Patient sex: M
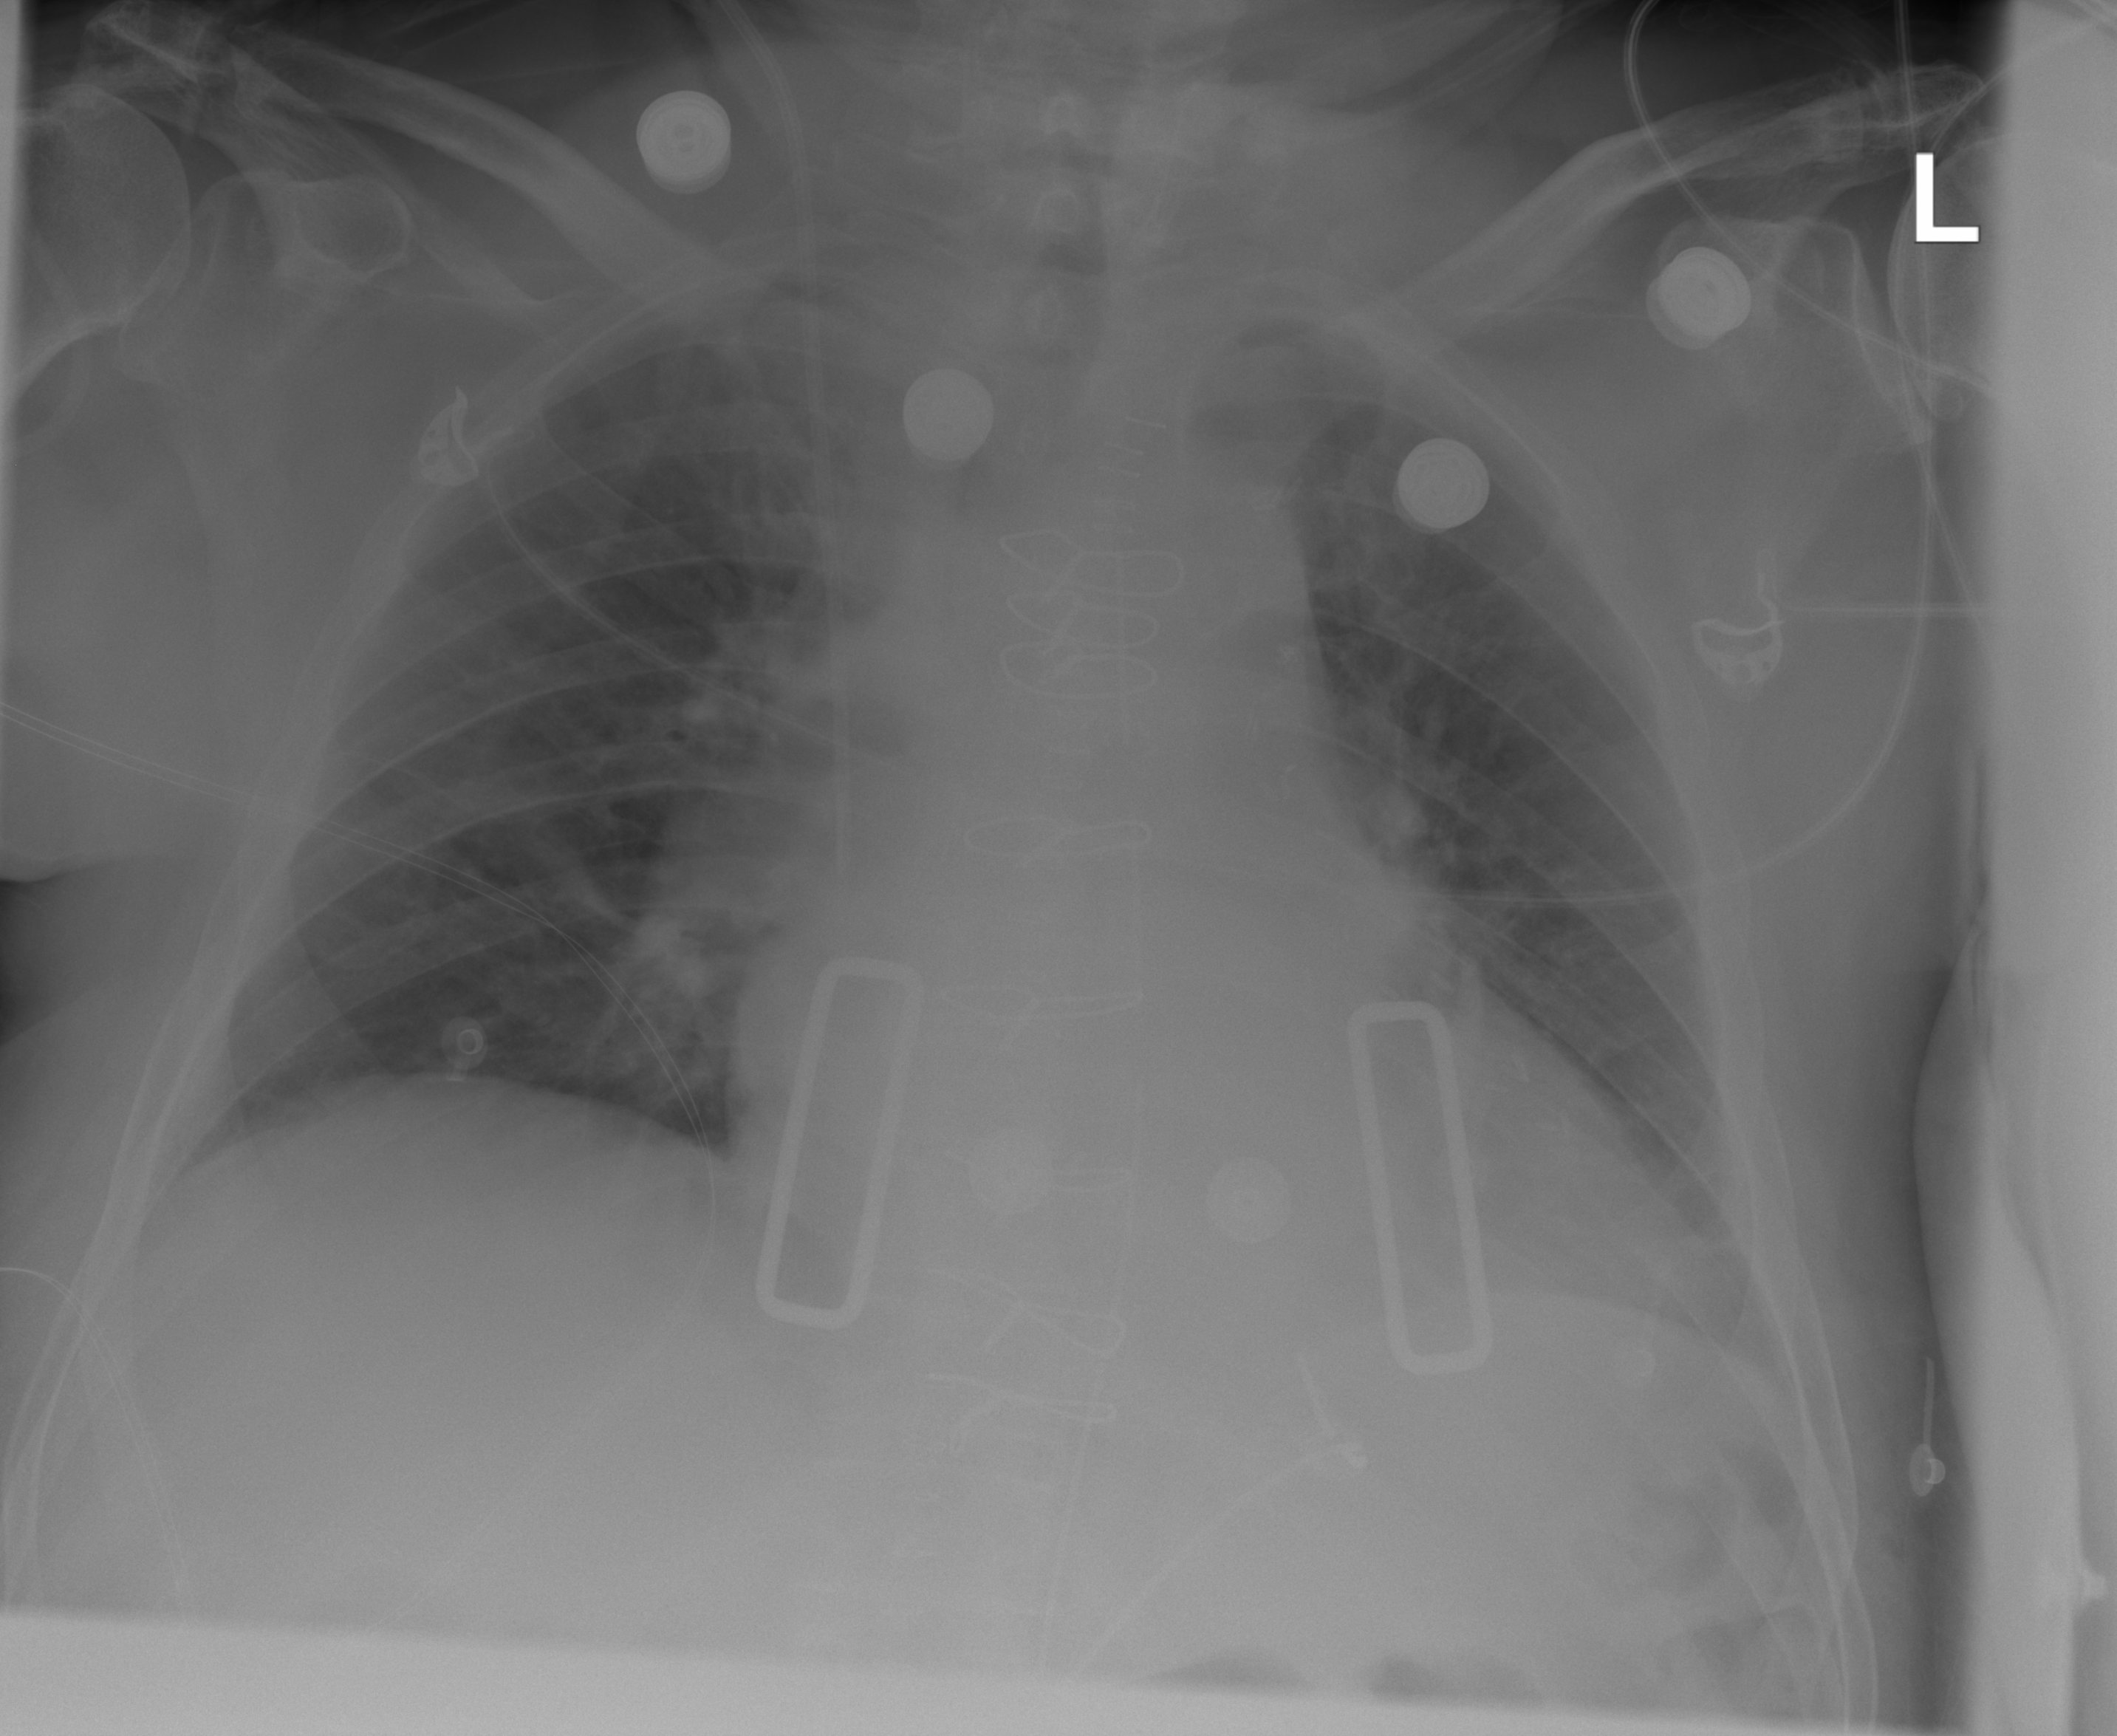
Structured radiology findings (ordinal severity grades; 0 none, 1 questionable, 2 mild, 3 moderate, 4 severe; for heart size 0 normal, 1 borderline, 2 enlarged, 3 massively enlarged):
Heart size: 2
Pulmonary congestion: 0
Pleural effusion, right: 0
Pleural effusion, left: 0
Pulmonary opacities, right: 0
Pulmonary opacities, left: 0
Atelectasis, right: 0
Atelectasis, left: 2